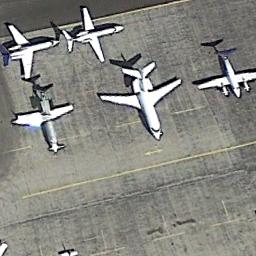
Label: airplane